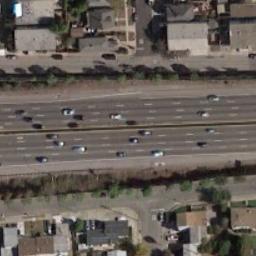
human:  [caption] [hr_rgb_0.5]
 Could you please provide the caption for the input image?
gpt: There is a big white truck on the highway on the right .

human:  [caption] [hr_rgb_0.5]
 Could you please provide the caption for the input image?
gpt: A straight freeway goes through the block and some trees are on both sides of the freeway .

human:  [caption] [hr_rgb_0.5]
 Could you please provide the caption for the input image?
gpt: There are many buildings and roads and green plants on both sides of the freeway, And there are many cars on the freeway .

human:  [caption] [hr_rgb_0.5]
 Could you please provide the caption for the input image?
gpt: The freeway is next to the houses with some cars .

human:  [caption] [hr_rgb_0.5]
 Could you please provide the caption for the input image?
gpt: There are green belts along the freeway with many buildings beside .